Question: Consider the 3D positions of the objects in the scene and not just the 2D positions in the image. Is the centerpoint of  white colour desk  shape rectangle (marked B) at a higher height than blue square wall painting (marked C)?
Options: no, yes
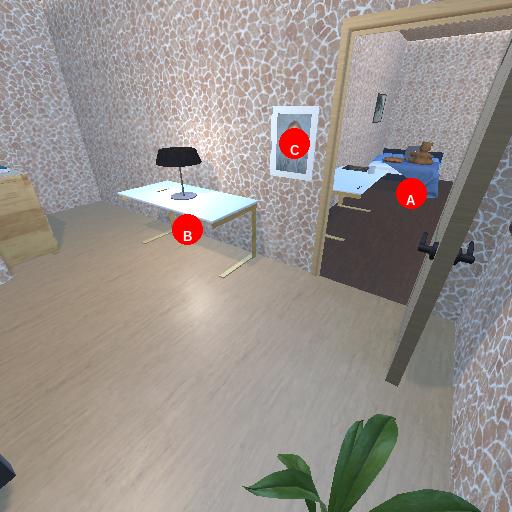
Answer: no